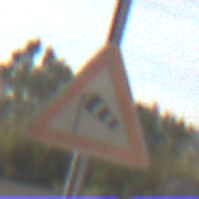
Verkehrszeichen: SeitenwindVonLinks
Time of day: MorningAfternoon
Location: Outdoor (RoadRail)
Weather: PartlyCloudy
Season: NotSpecified
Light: Natural